Question: I'm trying to find a technique to show modal views from within other views but I am having problems. Here's a simple example of what i'm trying to do:
'''
class ClientesViewModel : Screen
{
private bool _deleteconfirmvisible;
public bool DeleteConfirmVisible
{
get { return _deleteconfirmvisible; }
set
{
_deleteconfirmvisible = value;
NotifyOfPropertyChange("DeleteConfirmVisible");
}
}
public void ShowDeleteConfirm()
{
this.DeleteConfirmVisible = true;
}
public ModalViewModel ModalDelete
{
get { return new ModalViewModel(); }
}
public void ConfirmDelete()
{
//Actually delete the record
//WCFService.DeleteRecord(Record)
}
}
'''
'''
<UserControl x:Class="Ohmio.Client.ClientesView"
xmlns="http://schemas.microsoft.com/winfx/2006/xaml/presentation"
xmlns:x="http://schemas.microsoft.com/winfx/2006/xaml"
xmlns:mc="http://schemas.openxmlformats.org/markup-compatibility/2006"
xmlns:d="http://schemas.microsoft.com/expression/blend/2008"
xmlns:mahapps="clr-namespace:MahApps.Metro.Controls;assembly=MahApps.Metro"
xmlns:local="clr-namespace:Ohmio.Client"
mc:Ignorable="d"
d:DesignHeight="364" d:DesignWidth="792">
<UserControl.Resources>
<DataTemplate DataType="{x:Type local:ModalViewModel}">
<local:ModalView/>
</DataTemplate>
</UserControl.Resources>
<local:ModalContentPresenter DataContext="{Binding}" IsModal="{Binding DeleteConfirmVisible}" Grid.ColumnSpan="5" Grid.RowSpan="4" ModalContent="{Binding Path=ModalDelete}">
<Grid>
<Button x:Name="ShowDeleteConfirm" Margin="5" Grid.Column="2" Content="Delete Record"/>
</Grid>
</local:ModalContentPresenter>
</UserControl>
'''
'''
<UserControl x:Class="Ohmio.Client.ModalView"
xmlns="http://schemas.microsoft.com/winfx/2006/xaml/presentation"
xmlns:x="http://schemas.microsoft.com/winfx/2006/xaml"
xmlns:mc="http://schemas.openxmlformats.org/markup-compatibility/2006"
xmlns:d="http://schemas.microsoft.com/expression/blend/2008"
xmlns:local="clr-namespace:Ohmio.Client"
mc:Ignorable="d" Height="145" Width="476">
<Grid>
<Grid.ColumnDefinitions>
<ColumnDefinition Width="*"></ColumnDefinition>
<ColumnDefinition Width="*"></ColumnDefinition>
</Grid.ColumnDefinitions>
<Grid.RowDefinitions>
<RowDefinition Height="*"></RowDefinition>
<RowDefinition Height="*"></RowDefinition>
<RowDefinition Height="50"></RowDefinition>
</Grid.RowDefinitions>
<Label Content="Are you sure you want to delete this record?" Grid.ColumnSpan="2" HorizontalAlignment="Center" VerticalAlignment="Center"></Label>
<Button x:Name="ConfirmDelete" IsDefault="True" Grid.Row="2" Content="Aceptar" Margin="10"></Button>
<Button x:Name="TryClose" IsCancel="True" Grid.Row="2" Grid.Column="1" Content="Cancelar" Margin="10"></Button>
</Grid>
</UserControl>
'''
'''
class ModalViewModel : Screen
{
public ModalViewModel()
{
}
}
'''
So the basic idea is to have two views that share the same viewmodel. This viewmodel has properties for showing the modal content and deleting the record.
The problema here is that 'ConfirmDelete' method is never called.I guess the problem is that the child views 'DataContext' is different from parent view. So How can I Solve this?
Thanks!
Forgot to mention, i'm using Caliburn.Micro
I follow Rachel suggest and divide the viewmodel. Still the problem pesist. Here is how my code looks like now:
'''
class TestViewModel :Screen
{
private bool _deleteconfirmvisible;
TestModalViewModel _modaldelete;
public TestViewModel()
{
_modaldelete = new TestModalViewModel();
}
public bool DeleteConfirmVisible
{
get { return _deleteconfirmvisible; }
set
{
_deleteconfirmvisible = value;
NotifyOfPropertyChange("DeleteConfirmVisible");
}
}
public void ShowDeleteConfirm()
{
this.DeleteConfirmVisible = true;
}
public TestModalViewModel ModalDelete
{
get { return _modaldelete; }
}
}
'''
'''
<UserControl x:Class="Ohmio.Client.TestView"
xmlns="http://schemas.microsoft.com/winfx/2006/xaml/presentation"
xmlns:x="http://schemas.microsoft.com/winfx/2006/xaml"
xmlns:mc="http://schemas.openxmlformats.org/markup-compatibility/2006"
xmlns:d="http://schemas.microsoft.com/expression/blend/2008"
xmlns:mahapps="clr-namespace:MahApps.Metro.Controls;assembly=MahApps.Metro"
xmlns:local="clr-namespace:Ohmio.Client"
mc:Ignorable="d"
d:DesignHeight="364" d:DesignWidth="792">
<UserControl.Resources>
<DataTemplate DataType="{x:Type local:TestModalViewModel}">
<local:TestModalView/>
</DataTemplate>
</UserControl.Resources>
<Grid>
<Grid.RowDefinitions>
<RowDefinition Height="*"></RowDefinition>
<RowDefinition Height="40"></RowDefinition>
</Grid.RowDefinitions>
<ContentPresenter Content="{Binding Path=ModalDelete}"></ContentPresenter>
<Button x:Name="ShowDeleteConfirm" Margin="5" Grid.Row="1" Content="Delete Record"/>
</Grid>
</UserControl>
'''
'''
class TestModalViewModel : Screen
{
private Boolean _result;
public TestModalViewModel()
{
_result = false;
}
public void ConfirmAction()
{
_result = true;
TryClose();
}
public bool Result
{
get { return _result; }
}
}
'''
'''
<UserControl x:Class="Ohmio.Client.TestModalView"
xmlns="http://schemas.microsoft.com/winfx/2006/xaml/presentation"
xmlns:x="http://schemas.microsoft.com/winfx/2006/xaml"
xmlns:mc="http://schemas.openxmlformats.org/markup-compatibility/2006"
xmlns:d="http://schemas.microsoft.com/expression/blend/2008"
xmlns:local="clr-namespace:Ohmio.Client"
mc:Ignorable="d" Height="145" Width="476">
<Grid>
<Grid.ColumnDefinitions>
<ColumnDefinition Width="*"></ColumnDefinition>
<ColumnDefinition Width="*"></ColumnDefinition>
</Grid.ColumnDefinitions>
<Grid.RowDefinitions>
<RowDefinition Height="50"></RowDefinition>
<RowDefinition Height="*"></RowDefinition>
</Grid.RowDefinitions>
<Label Content="Are you sure you want to delete this record?" Grid.ColumnSpan="2" HorizontalAlignment="Center" VerticalAlignment="Center"></Label>
<Button x:Name="ConfirmAction" IsDefault="True" Grid.Row="2" Content="Aceptar" Margin="10"></Button>
<Button x:Name="TryClose" IsCancel="True" Grid.Row="2" Grid.Column="1" Content="Cancelar" Margin="10"></Button>
</Grid>
</UserControl>
'''
I change the ModalContentPresenter for and ContentPresenter, and the problema remains: ConfirmAction is never called, and i can't understand why. Can anyone tell me why?
Snoop Result:

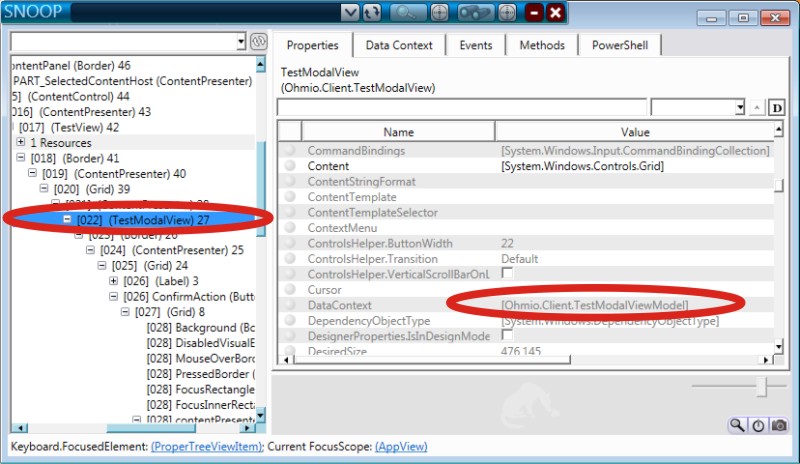
Answer: When you use an implicit DataTemplate, WPF automatically sets the '.DataContext' property to whatever the data object was.
'''
<DataTemplate DataType="{x:Type local:ModalViewModel}">
<local:ModalView/> <!-- DataContext is set to the ModelViewModel object -->
</DataTemplate>
'''
So any instance of your 'ModelView' control will have it's '.DataContext' set to a 'ModelViewModel' object for binding purposes.
You could change your specific bindings to point to a different Source than the current DataContext, like this :
'''
<Button x:Name="ConfirmDelete"
Command="{Binding RelativeSource={RelativeSource AncestorType={x:Type local:ModalContentPresenter}},
Path=DataContext.ConfirmDelete }" ... />
'''
however this is not ideal since it relies on the developer knowing to use a specific UserControl structure, such as making sure 'ModelView' is always nested inside of a 'ModelContentPresenter' controls
A better solution is to ensure your code is properly separated, and the ModelView only has to worry about displaying the Model, while other code is in another part of the template.
'''
<!-- This layer is used to display the entire ClientesViewModel object -->
<UserControl>
<!-- this UserControl is only responsible for displaying the ModalViewModel object -->
<UserControl>
<!-- However ModelViewModel should look... -->
<Label Content="Are you sure you want to delete this record?" ... />
</UserControl>
<!-- DataContext here is ClientesViewModel, so these bindings work -->
<Button Content="Aceptar" Command="{Binding ConfirmDelete}" ... />
<Button Content="Cancelar" Command="{Binding TryClose}" ... />
</UserControl>
'''
You can easily have more than one UserControl for the same data object. One for the Clients screen, and one for the Delete dialog screen.
Although the best solution would probably be to separate your code properly so all delete code is in one object, and all Clients code is in another
'''
<!-- This layer is used to display the entire ClientesViewModel object -->
<local:ClientsView>
<!-- this UserControl is only responsible for displaying the ModalDelete object -->
<local:DeleteView />
</local:ClientsView>
'''
and
'''
class ClientesViewModel
{
bool DeleteConfirmVisible;
void ShowDeleteConfirm();
ModalViewModel ModalDelete;
}
public class ModalViewModel
{
ICommand ConfirmDelete;
ICommand TryClose;
}
'''
Based on the update to your question, my best guess is it is a problem with the implementation of Caliburn Micro's automagical bindings. I've never used Caliburn Micro before, so I'm not sure I can help you there.
A quick google search suggests it may have something to do with the fact the named control is not directly in the main View, so Caliburn's search to find an element in the View with that specific name may not be working as expected.
<URL> suggests writing the binding explicitly, like this :
'''
<Button cal:Message.Attach="ConfirmDelete" />
'''